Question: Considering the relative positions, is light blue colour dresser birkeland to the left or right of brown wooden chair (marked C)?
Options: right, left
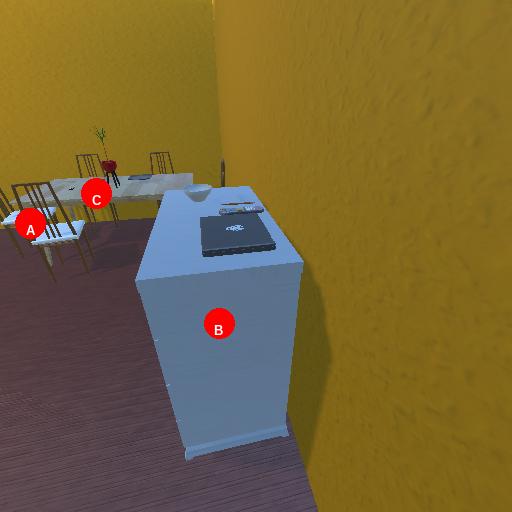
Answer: right